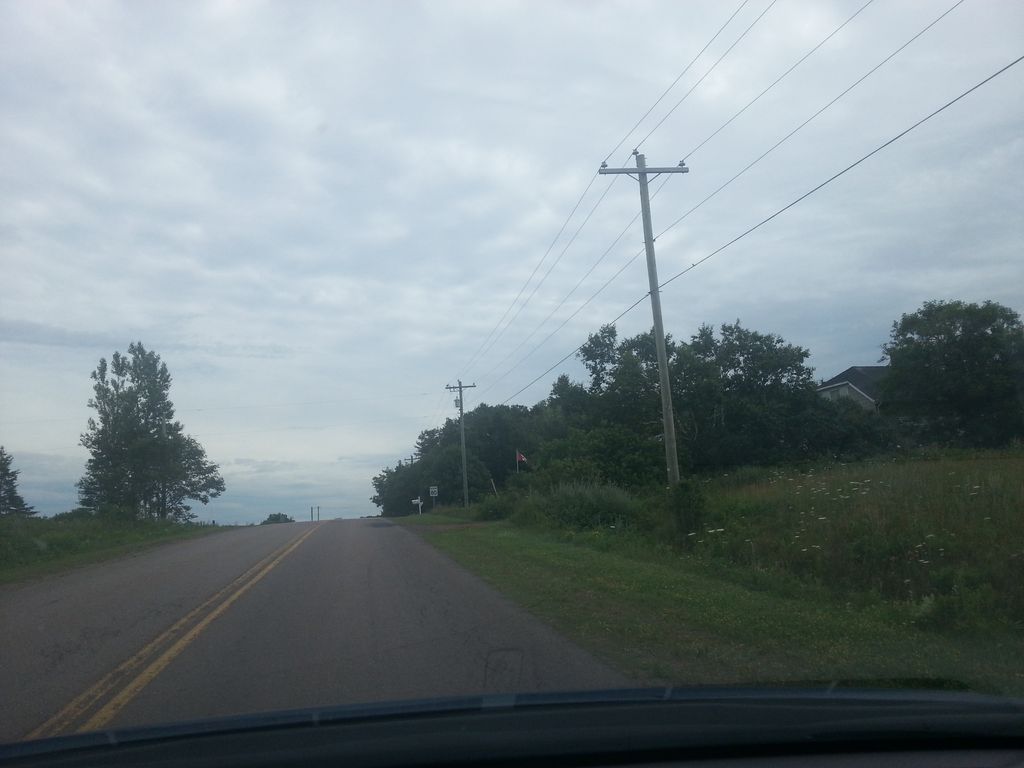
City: charlottetown